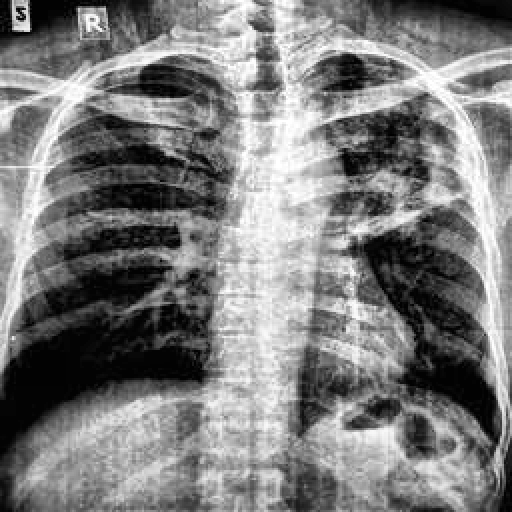
Finding: TUBERCULOSIS